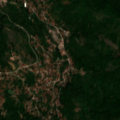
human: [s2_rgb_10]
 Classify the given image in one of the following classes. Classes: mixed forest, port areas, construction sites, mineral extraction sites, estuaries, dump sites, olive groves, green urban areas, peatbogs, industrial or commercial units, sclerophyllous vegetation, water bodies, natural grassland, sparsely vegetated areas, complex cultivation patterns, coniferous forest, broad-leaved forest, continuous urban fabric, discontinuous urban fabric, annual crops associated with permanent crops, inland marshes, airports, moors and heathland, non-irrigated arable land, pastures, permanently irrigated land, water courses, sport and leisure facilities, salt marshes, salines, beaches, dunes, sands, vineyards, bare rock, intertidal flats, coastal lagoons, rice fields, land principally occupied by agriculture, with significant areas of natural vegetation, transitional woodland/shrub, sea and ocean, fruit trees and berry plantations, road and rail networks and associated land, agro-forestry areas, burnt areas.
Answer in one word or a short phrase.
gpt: discontinuous urban fabric, land principally occupied by agriculture, with significant areas of natural vegetation, broad-leaved forest